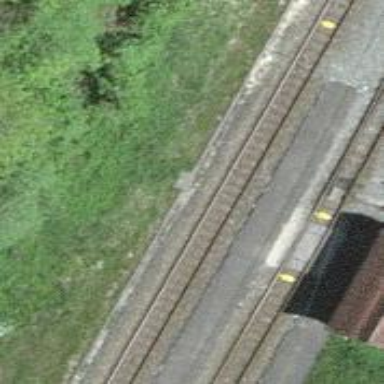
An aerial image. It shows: Narrow-gauge railway stop position for public transport.